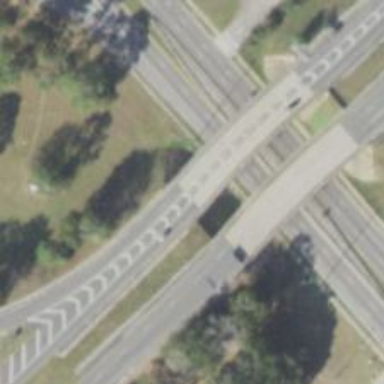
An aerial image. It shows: Primary highway bridge that is also expressway.